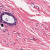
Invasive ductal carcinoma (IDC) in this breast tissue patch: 0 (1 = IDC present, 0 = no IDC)